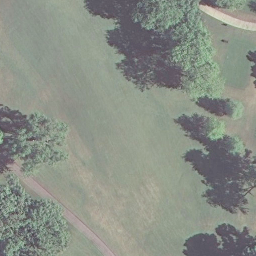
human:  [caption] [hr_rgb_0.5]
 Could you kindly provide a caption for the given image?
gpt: There are green turfs and some trees in the golf course .

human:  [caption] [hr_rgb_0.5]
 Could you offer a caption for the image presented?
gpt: This is a part of a golf course with turfs and some trees .

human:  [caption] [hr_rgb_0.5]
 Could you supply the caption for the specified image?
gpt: A part of a golf course with green turfs and some trees .

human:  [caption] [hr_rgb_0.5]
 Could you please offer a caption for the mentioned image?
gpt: A part of a golf course with with green turfs and some trees .

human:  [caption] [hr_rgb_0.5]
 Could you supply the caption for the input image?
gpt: Green turfs and some trees in the golf course .